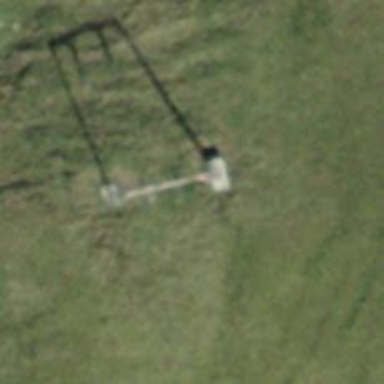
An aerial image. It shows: Pylon for aerialway.